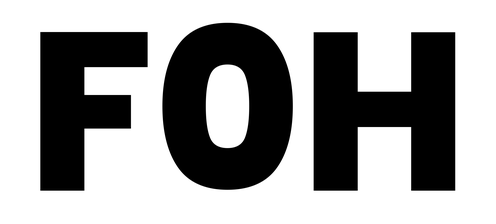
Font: Poppins-ExtraBold